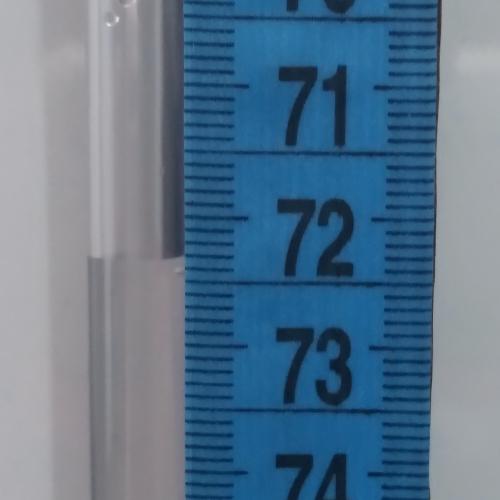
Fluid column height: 72.3 cm